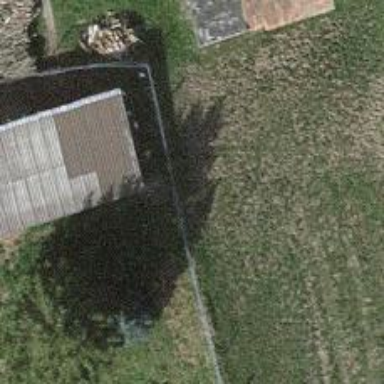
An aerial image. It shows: Shed used as chicken coop.